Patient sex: M
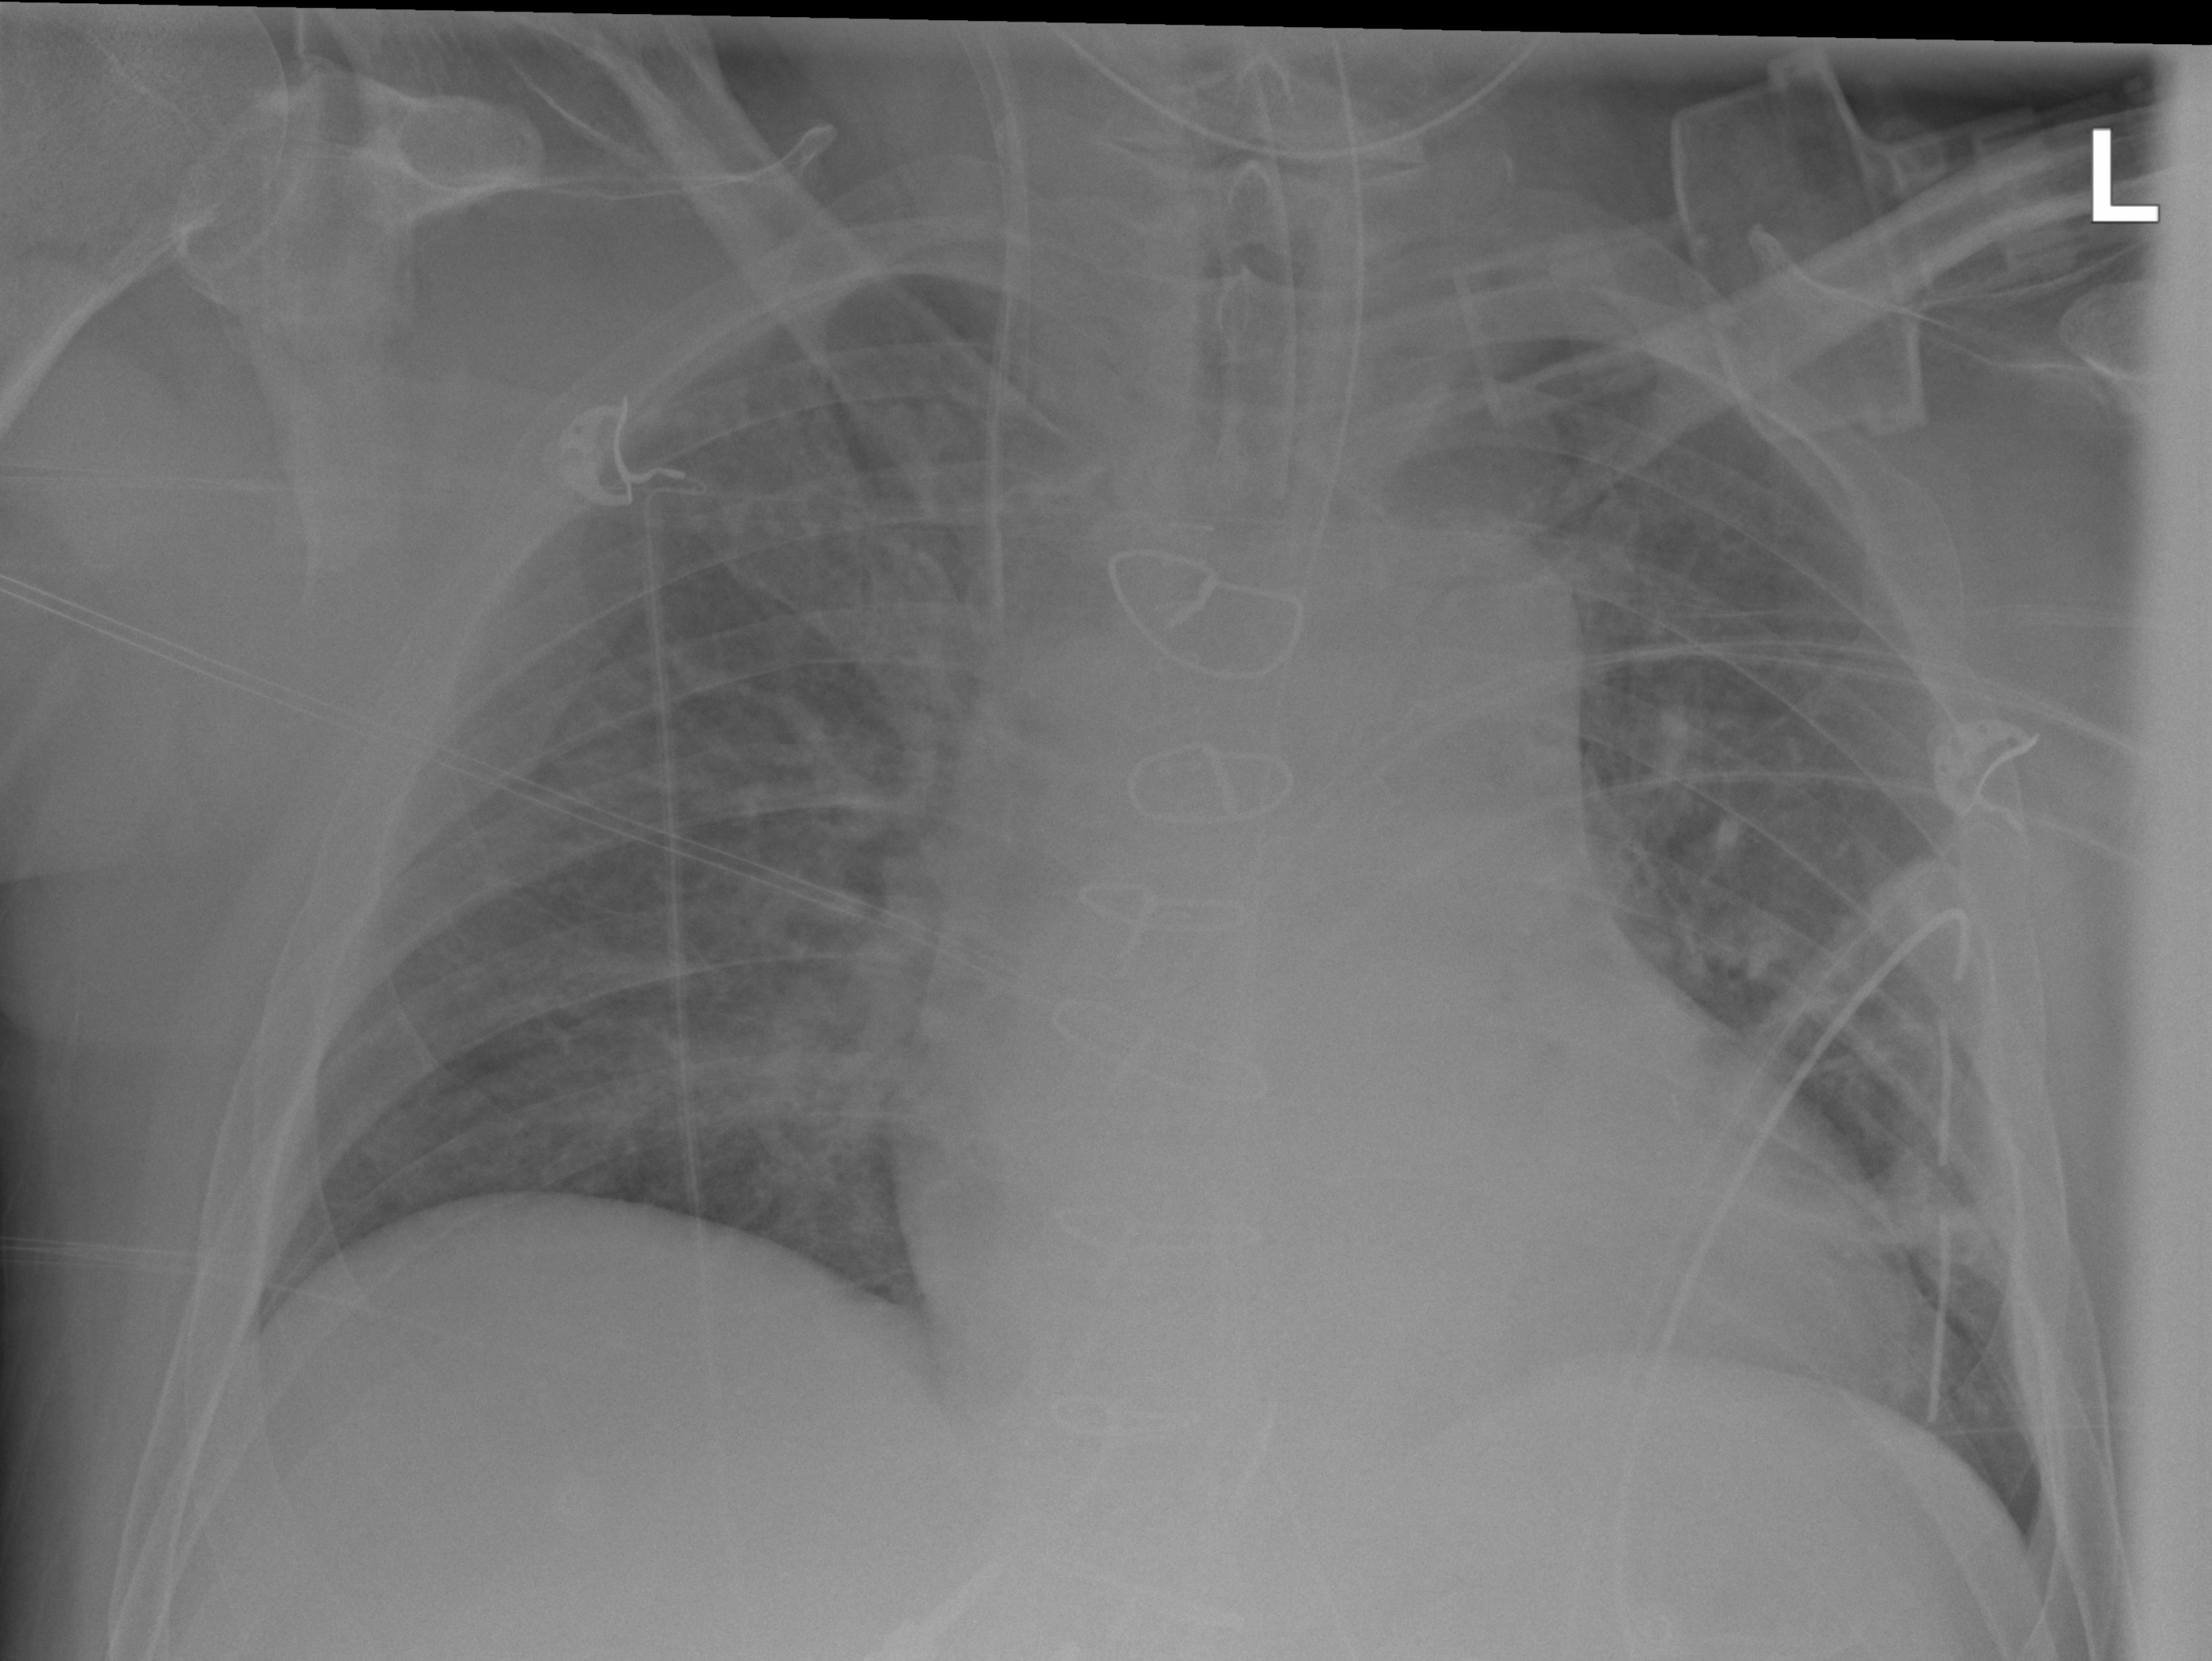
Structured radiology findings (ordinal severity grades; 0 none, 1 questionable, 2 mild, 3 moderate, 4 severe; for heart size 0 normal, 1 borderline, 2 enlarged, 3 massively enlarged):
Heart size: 2
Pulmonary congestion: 2
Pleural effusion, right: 0
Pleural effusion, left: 0
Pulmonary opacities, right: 2
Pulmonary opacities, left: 0
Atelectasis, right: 0
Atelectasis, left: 0